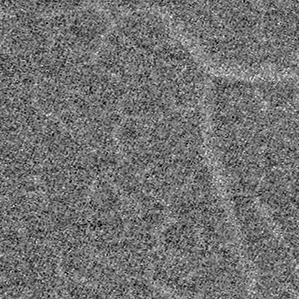
Label: frost